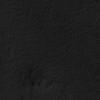
Atmospheric dust classification: not_dusty